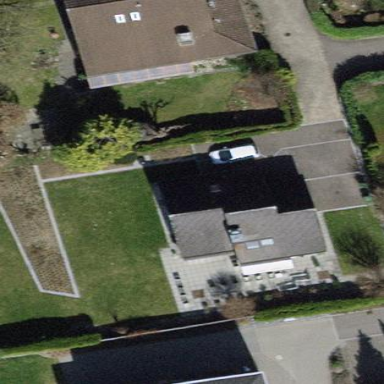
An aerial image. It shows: Building with tiled roof.